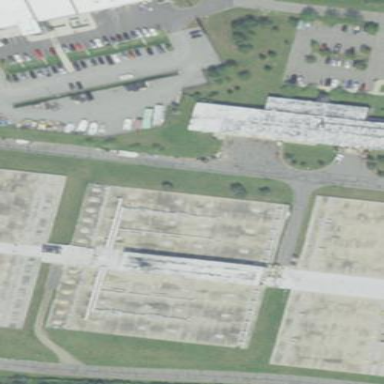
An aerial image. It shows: Concrete storage tank building.